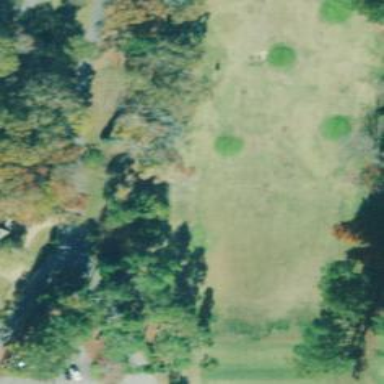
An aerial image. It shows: Golf driving range located on leisure land pitch.